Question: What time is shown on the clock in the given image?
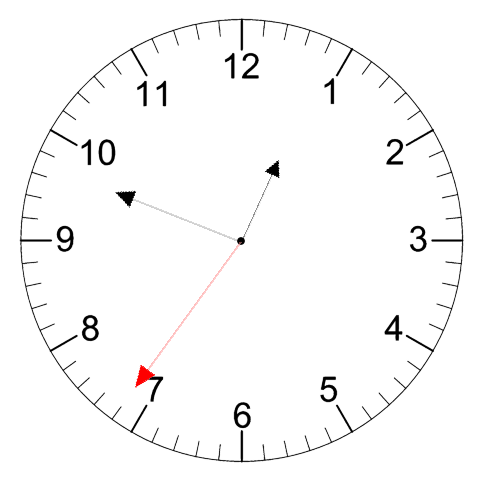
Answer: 12:48:36